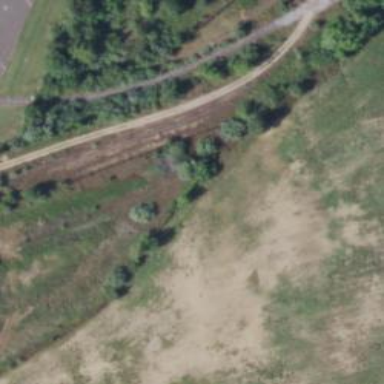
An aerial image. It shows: Disused railway spur.